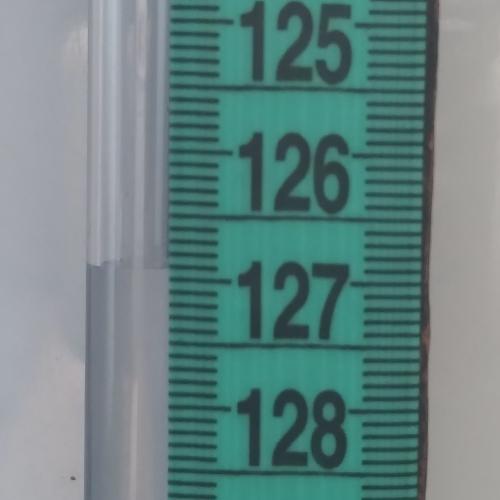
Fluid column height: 126.9 cm